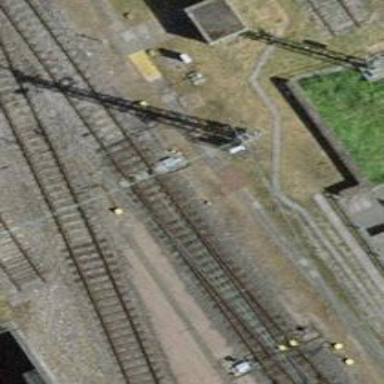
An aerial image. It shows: Railway switch with the turnout on the left side.